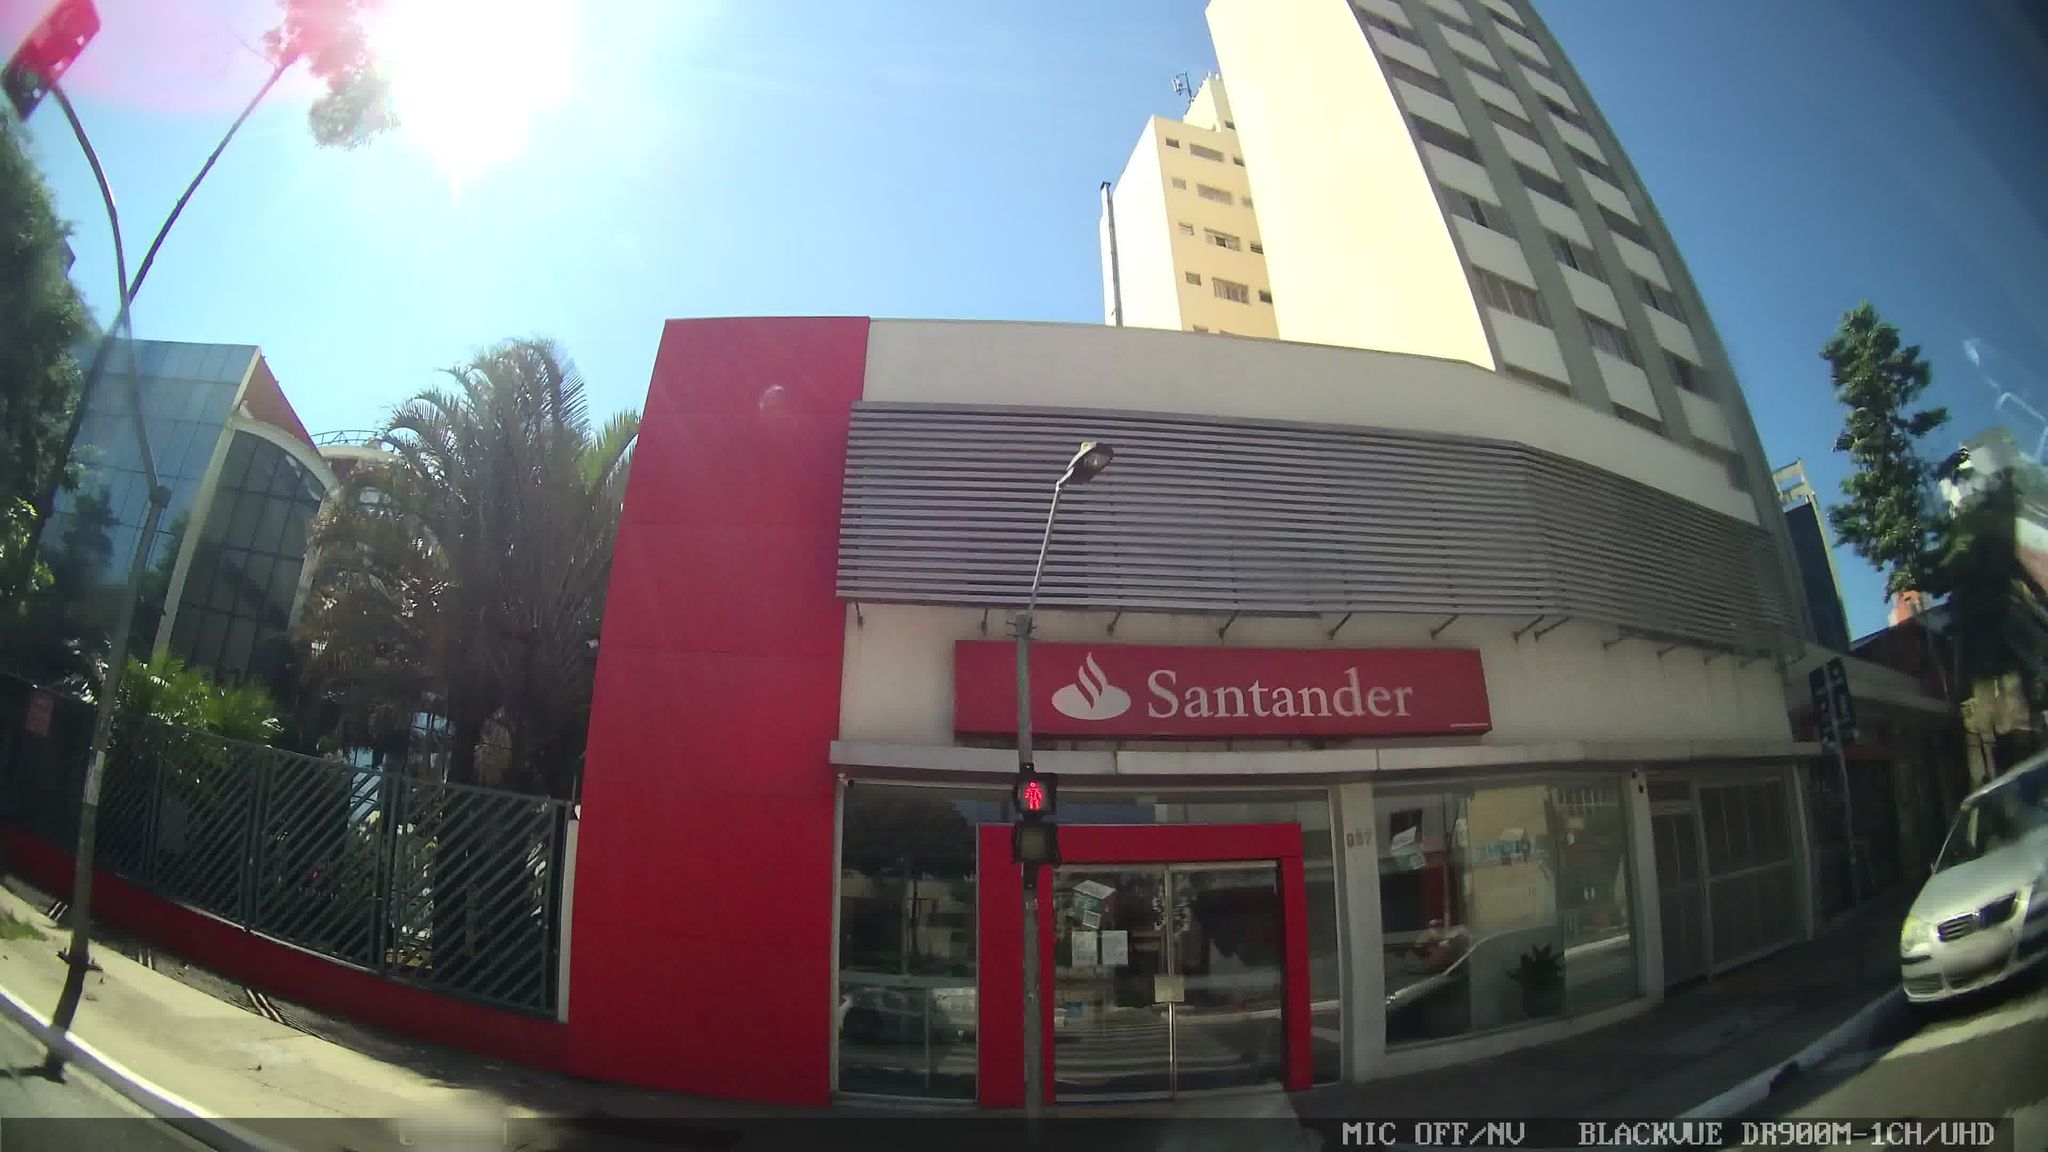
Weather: clear
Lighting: day
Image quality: good
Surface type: driving surface
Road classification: footway
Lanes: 2
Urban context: urban centre
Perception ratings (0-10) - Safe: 6.5, Lively: 5.14, Beautiful: 6.87, Boring: 1.78, Depressing: 6.6, Wealthy: 4.36